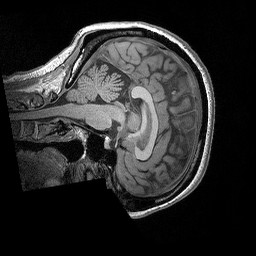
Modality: T1w
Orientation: sagittal
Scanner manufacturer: siemens
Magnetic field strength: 3 T
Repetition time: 2.3 s
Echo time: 0.00298 s